Question: I have a project where i have to create a 4 way split screen using pygame. On this screen i have to draw the same image on each of the screen just have different view of the image. I just can not figure out how to create this 4 way split screen using pygame.

I need my screen to be divided like above so i can draw my points onto each section.
I have been looking around and I can not find anything like this so any help would be great
thanks
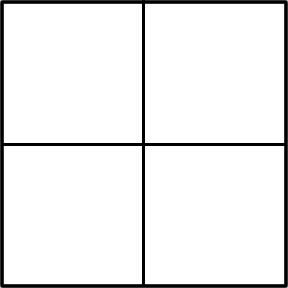
Answer: In addition to the surface you have that gets rendered to the display, likely called something like 'screen', you should create another surface which all of the "action" gets drawn to. You can then use a 'Rect' object for each quadrant of the screen which will represent the "camera" (assuming each quadrant doesn't necessarily need to show exactly the same image). When you draw back to 'screen', you use each camera 'Rect' object to select a portion of the game space to draw to a specific quadrant.
'''
# canvas will be a surface that captures the entirety of the "action"
canvas = pygame.Surface((800, 600))
# the following are your "camera" objects
# right now they are taking up discrete and even portions of the canvas,
# but the idea is that they can move and possibly cover overlapping sections
# of the canvas
p1_camera = pygame.Rect(0,0,400,300)
p2_camera = pygame.Rect(400,0,400,300)
p3_camera = pygame.Rect(0,300,400,300)
p4_camera = pygame.Rect(400,300,400,300)
'''
On each update, you would then use these "camera" objects to blit various portions of the canvas back to the 'screen' surface.
'''
# draw player 1's view to the top left corner
screen.blit(canvas, (0,0), p1_camera)
# player 2's view is in the top right corner
screen.blit(canvas, (400, 0), p2_camera)
# player 3's view is in the bottom left corner
screen.blit(canvas, (0, 300), p3_camera)
# player 4's view is in the bottom right corner
screen.blit(canvas, (400, 300), p4_camera)
# then you update the display
# this can be done with either display.flip() or display.update(), the
# uses of each are beyond this question
display.flip()
'''